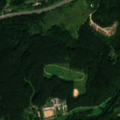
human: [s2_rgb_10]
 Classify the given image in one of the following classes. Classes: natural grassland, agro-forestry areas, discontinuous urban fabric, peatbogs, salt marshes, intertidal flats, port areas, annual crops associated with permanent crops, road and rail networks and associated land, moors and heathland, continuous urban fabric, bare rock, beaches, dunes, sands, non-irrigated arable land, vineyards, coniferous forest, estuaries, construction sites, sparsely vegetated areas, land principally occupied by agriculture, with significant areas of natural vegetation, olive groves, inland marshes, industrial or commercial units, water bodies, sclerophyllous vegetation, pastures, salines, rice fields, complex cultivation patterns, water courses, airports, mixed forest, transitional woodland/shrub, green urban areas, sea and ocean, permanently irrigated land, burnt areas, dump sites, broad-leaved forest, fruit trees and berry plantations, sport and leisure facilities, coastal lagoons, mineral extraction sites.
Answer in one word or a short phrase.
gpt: road and rail networks and associated land, sport and leisure facilities, land principally occupied by agriculture, with significant areas of natural vegetation, broad-leaved forest, coniferous forest, mixed forest